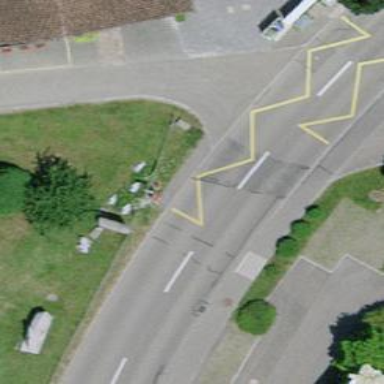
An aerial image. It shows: Bus stop with platform for public transport.